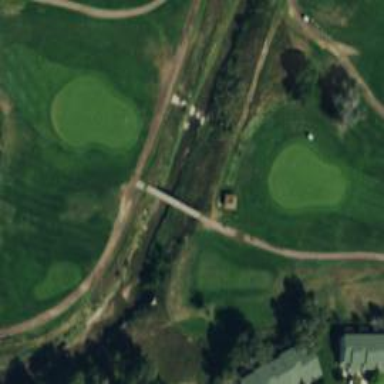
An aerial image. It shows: Path on bridge designed for golf carts.